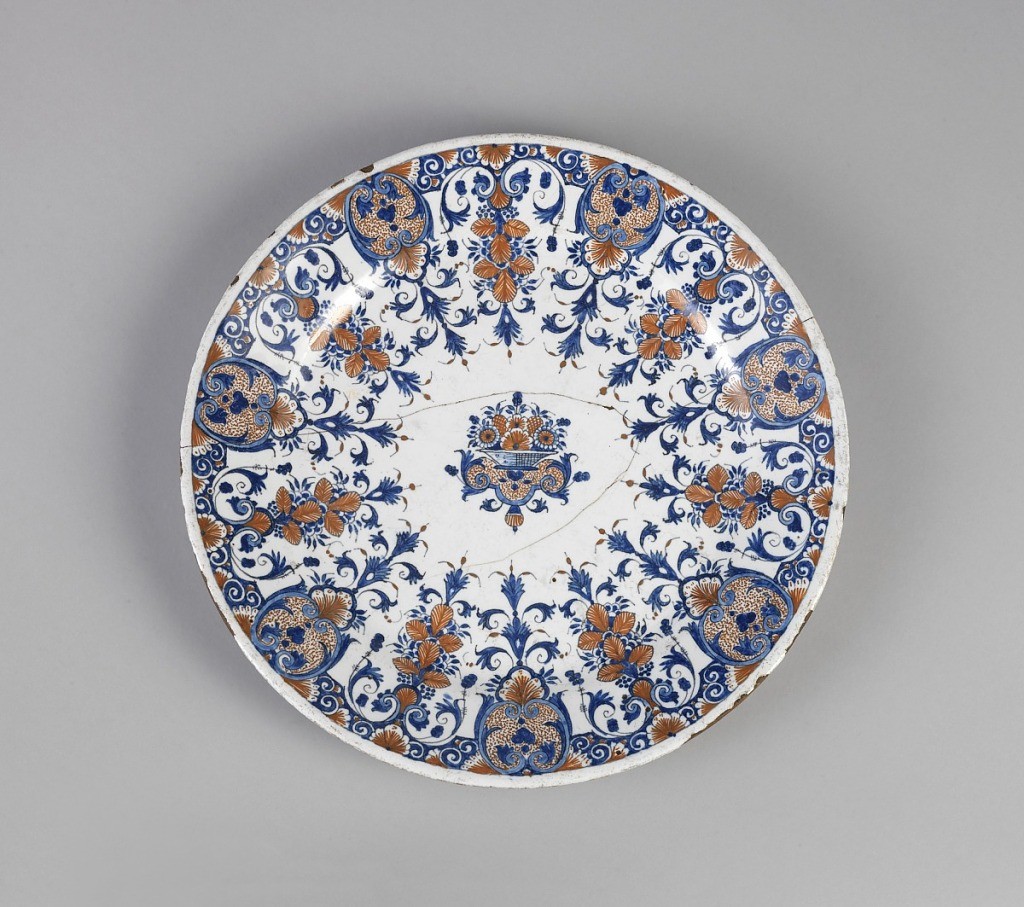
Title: Plate
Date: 1710–30
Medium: Tin-glazed thrown earthenware
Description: Circular; lambrequin border and central basket of flowers in terracotta color and blue on white ground.